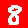
Digit: 8